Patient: sex M, age 32
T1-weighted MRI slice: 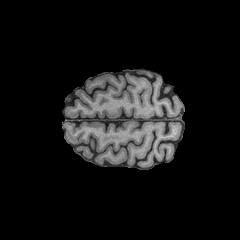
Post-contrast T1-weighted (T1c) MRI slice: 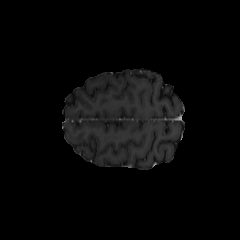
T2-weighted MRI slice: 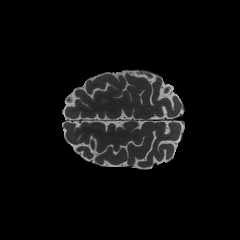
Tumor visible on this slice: no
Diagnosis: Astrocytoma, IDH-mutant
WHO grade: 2